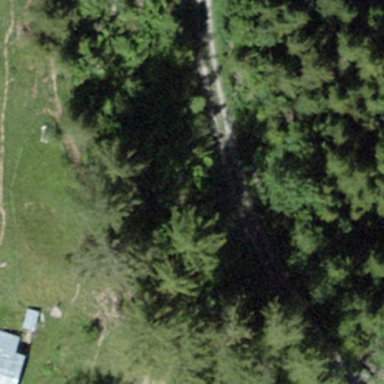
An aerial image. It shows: Forest area.